Question: I have the following failure:
> '''
Failures:
1) RelationshipsController creating a relationship with Ajax should increment the Relationship count
Failure/Error: xhr :post, :create, relationship: { followed_id: other_user.id }
NoMethodError:
undefined method 'authenticate!' for nil:NilClass
# ./spec/controllers/relationships_controller_spec.rb:14:in 'block (4 levels) in <top (required)>'
# ./spec/controllers/relationships_controller_spec.rb:13:in 'block (3 levels) in <top (required)>'
'''
But it is very strange, if I visit the site, the thing works (the 'followers' counter does increment if I click the button:

And the weirdest thing is that there isn't any authenticate! method in :
'''
require 'spec_helper'
describe RelationshipsController do
let(:user) { FactoryGirl.create(:user) }
let(:other_user) { FactoryGirl.create(:user) }
before { sign_in user }
describe "creating a relationship with Ajax" do
it "should increment the Relationship count" do
expect do
xhr :post, :create, relationship: { followed_id: other_user.id }
end.to change(Relationship, :count).by(1)
end
it "should respond with success" do
xhr :post, :create, relationship: { followed_id: other_user.id }
response.should be_success
end
end
describe "destroying a relationship with Ajax" do
before { user.follow!(other_user) }
let(:relationship) { user.relationships.find_by_followed_id(other_user) }
it "should decrement the Relationship count" do
expect do
xhr :delete, :destroy, id: relationship.id
end.to change(Relationship, :count).by(-1)
end
it "should respond with success" do
xhr :delete, :destroy, id: relationship.id
response.should be_success
end
end
end
'''
Neither in the controller:
'''
class RelationshipsController < ApplicationController
before_filter :authenticate_user!
def create
@user = User.find(params[:relationship][:followed_id])
current_user.follow!(@user)
respond_to do |format|
format.html { redirect_to @user }
format.js
end
end
def destroy
@user = Relationship.find(params[:id]).followed
current_user.unfollow!(@user)
respond_to do |format|
format.html { redirect_to @user }
format.js
end
end
end
'''
What could be the problem?
(By the way, these test were made following the <URL>
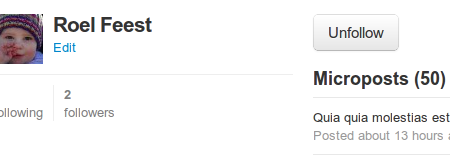
Answer: I had to add this:
'''
RSpec.configure do |config|
config.include Devise::TestHelpers, :type => :controller
end
'''